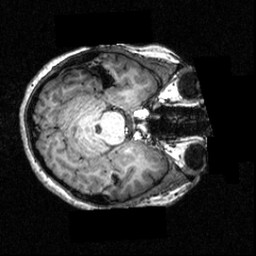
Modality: T1w
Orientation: axial
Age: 18
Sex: female
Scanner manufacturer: siemens
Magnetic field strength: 3.951 T
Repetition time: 1.5 s
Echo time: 0.00335 s